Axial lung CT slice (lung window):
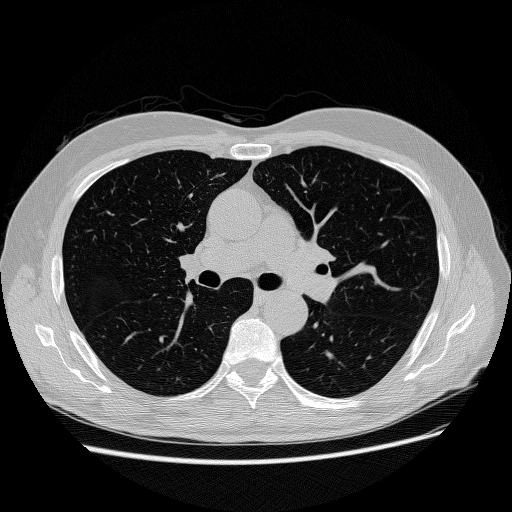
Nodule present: no